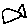
Label: fish